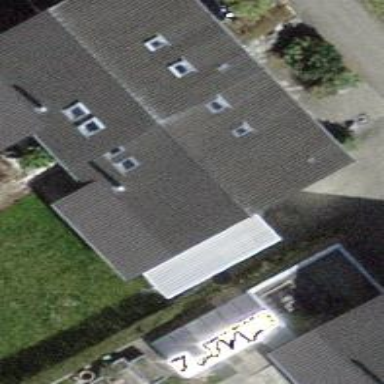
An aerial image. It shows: Building with tile roof.